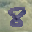
Label: 8